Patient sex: M
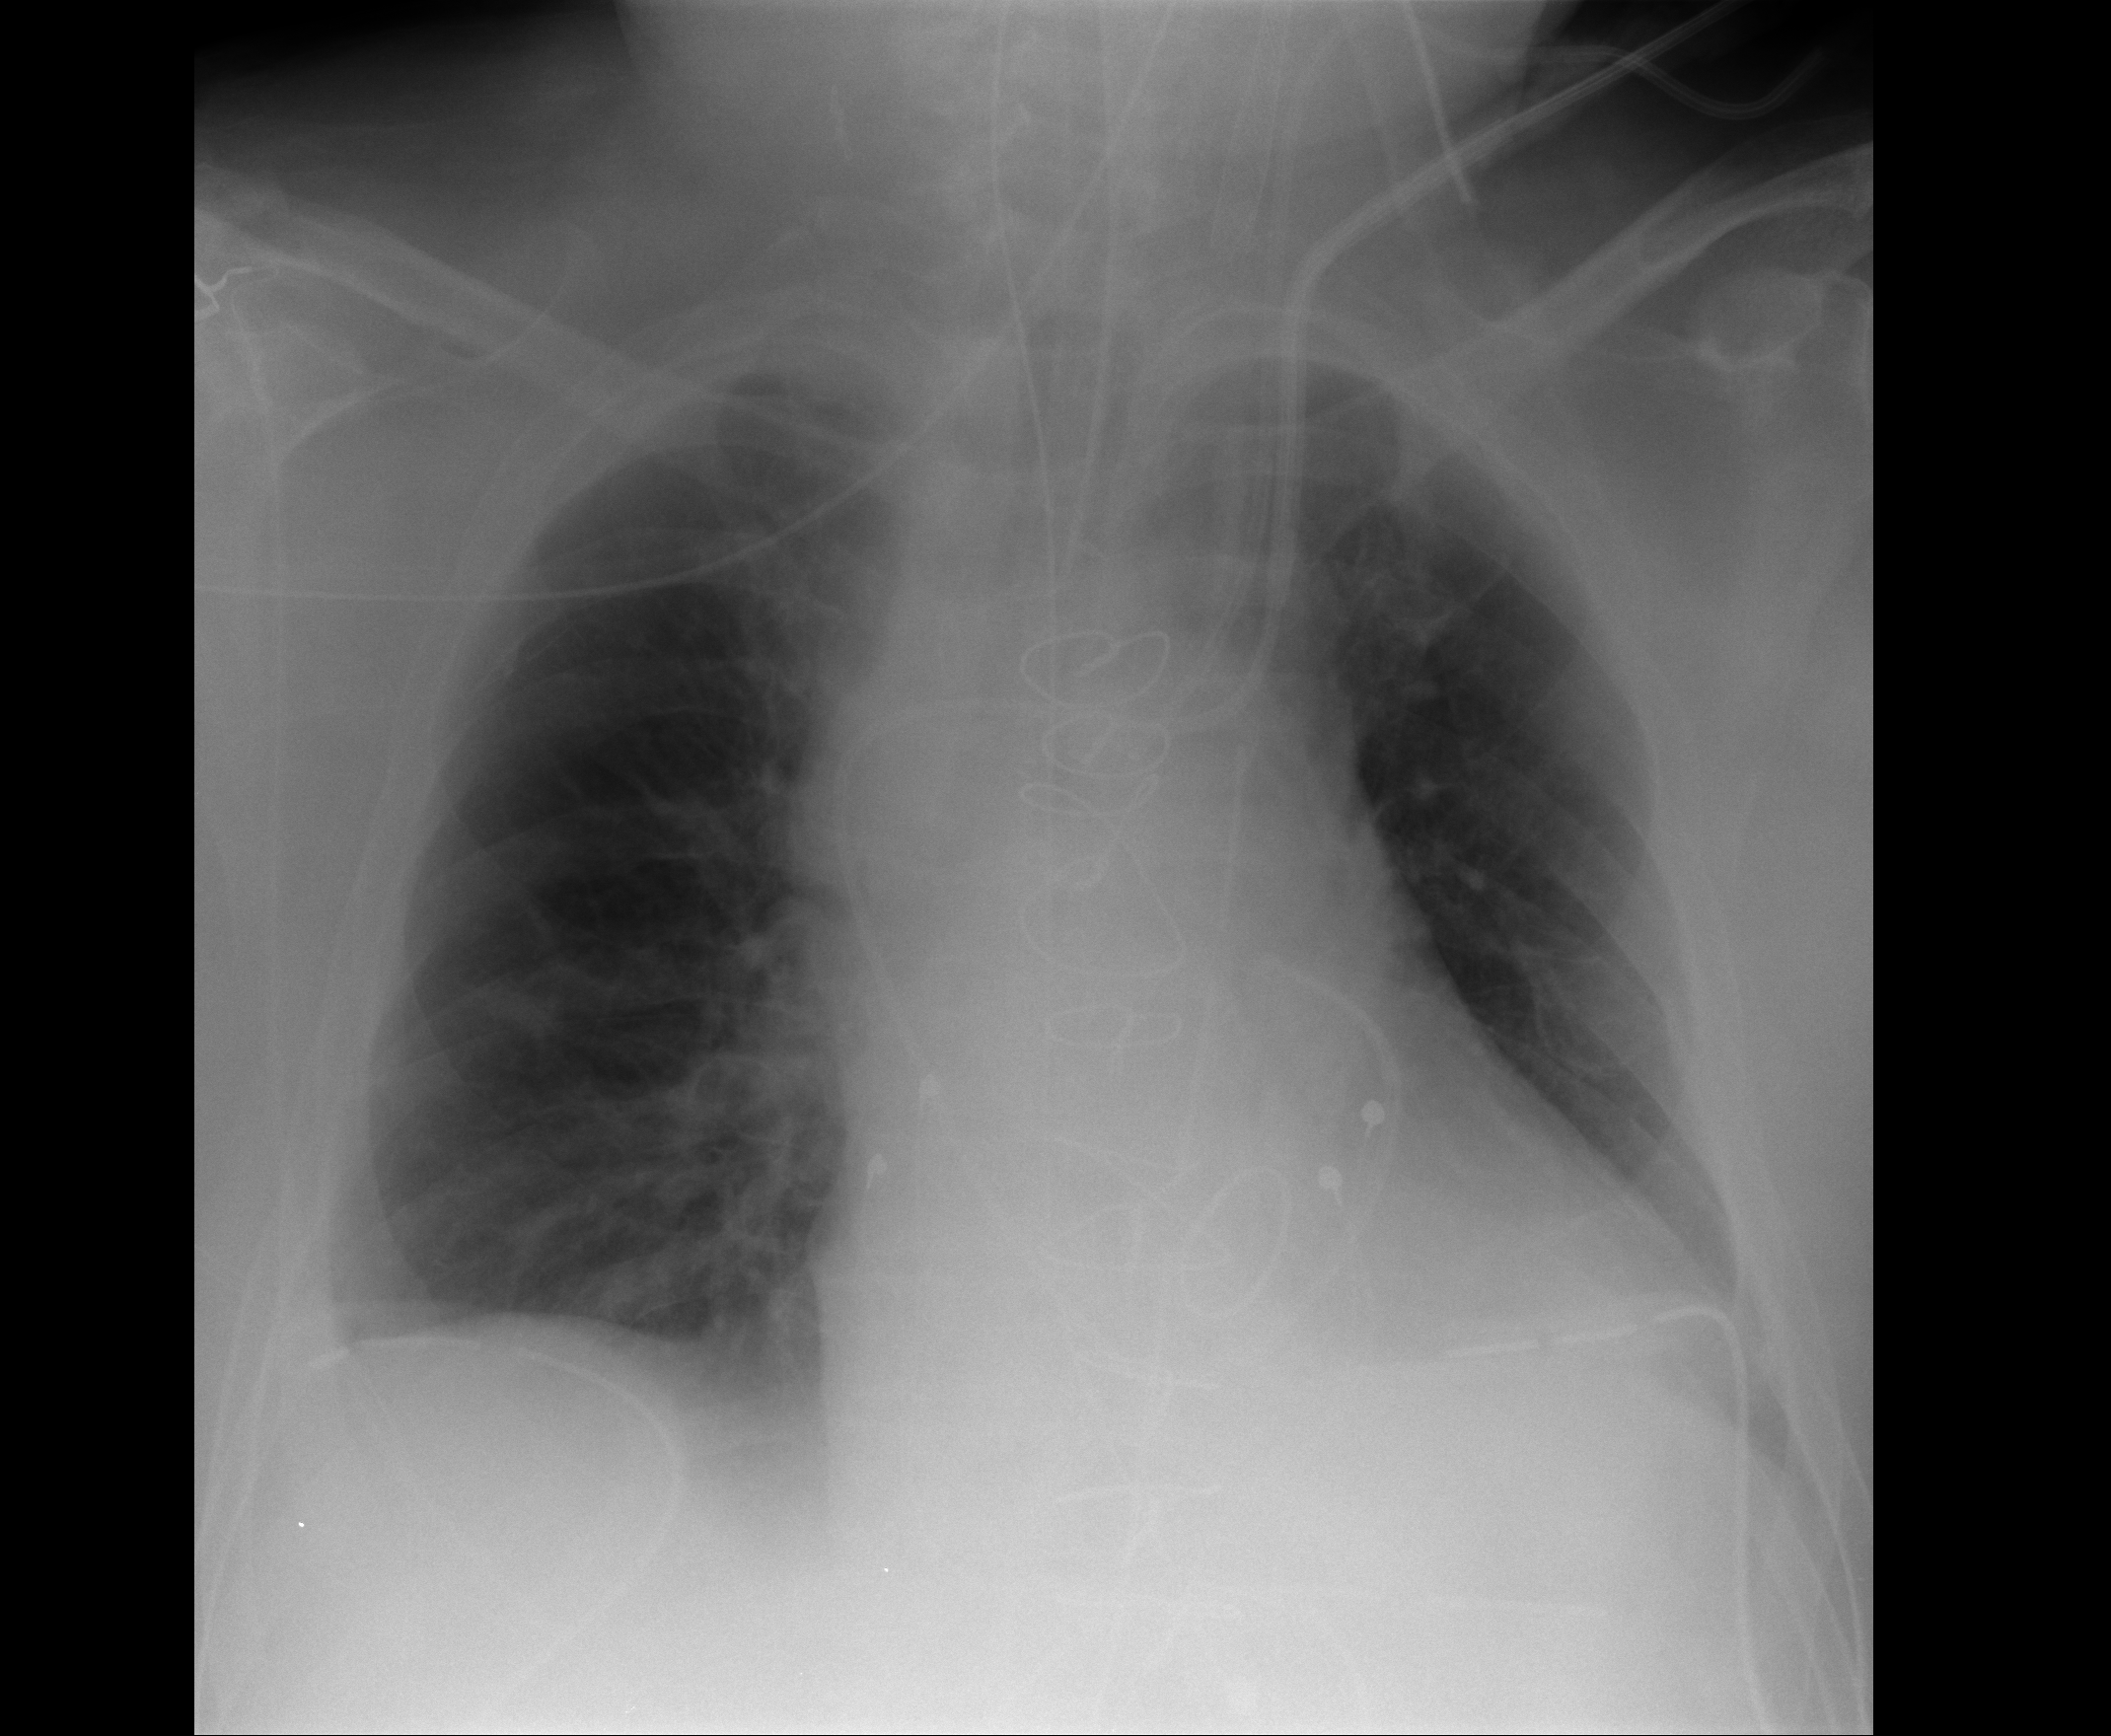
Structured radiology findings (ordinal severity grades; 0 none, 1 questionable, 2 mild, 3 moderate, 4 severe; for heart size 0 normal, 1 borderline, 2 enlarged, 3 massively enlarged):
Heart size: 2
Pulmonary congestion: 0
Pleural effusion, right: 2
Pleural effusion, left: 1
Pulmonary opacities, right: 0
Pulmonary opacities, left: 0
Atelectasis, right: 2
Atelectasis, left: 2